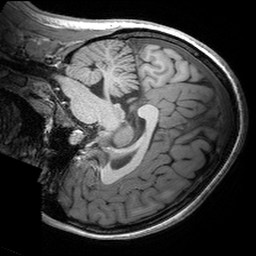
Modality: T1w
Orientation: sagittal
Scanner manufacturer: siemens
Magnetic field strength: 3 T
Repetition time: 2.53 s
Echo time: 0.00299 s